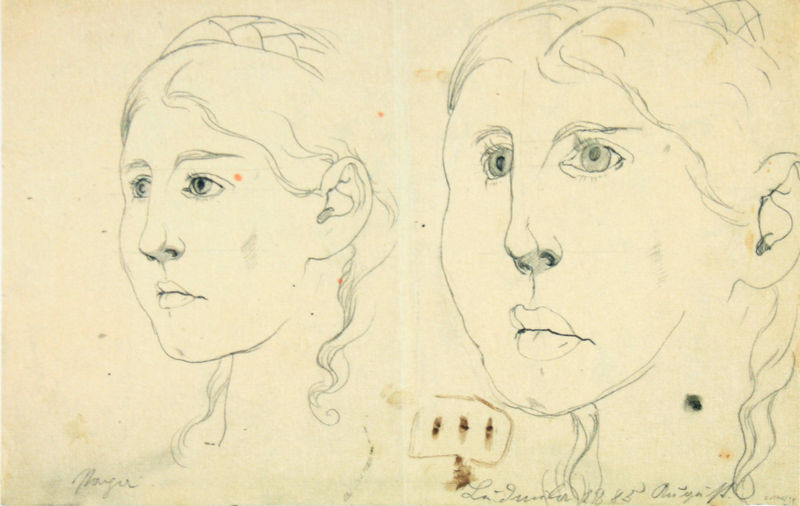
Titel: Kopfstudie
Künstler: Gabriel von Max
Standort: München
Institution: Städtische Galerie im Lenbachhaus
Schlagwörter: kopf, schatten, weiß, frauen, mädchen, frau, frisur, grau, haar, hell, kreide, köpfe, mund, nase, ohr, profil, skizze, stirn, zeichnung, blick, dame, gesichter, augen, band, gesicht, mensch, hals, portrait, porträt, signatur, auge, haare, augenbrauen, haarreif, kinn, lippen, locke, locken, ohren, schrift, papier, zwei, studie, übung, datierung, schattierung, vergilbt, haarband, querformat, falte, zopf, brauen, büste, augenbraue, fein, jahreszahl, groß, seite, hässlich, beschriftung, bleistift, haarkranz, entwurf, pupille, flecken, halbprofil, geflochten, frauenportrait, mittelalter, vorlage, schief, knick, doppelt, sütterlin, strähnen, august, verzerrt, seitenansich, flüchtig, schlecht, zwilling, nebeneinander, skizzenblatt, zweimal, hare, veränderung, deformation, ausbildung, abzeichnung, entstellt, nachzeichnung, harreif, fraunen, 2 frauen, 1885, 1883, schöecht, unterschrieben, ludmila, übungsblatt, ohzr, lipped, 2 frauen1883